Field crop: tomato
Growth stage: 1
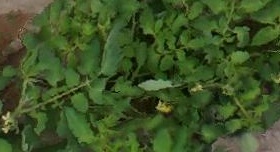
Species: tomato